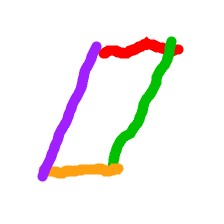
Shape: parallelogram